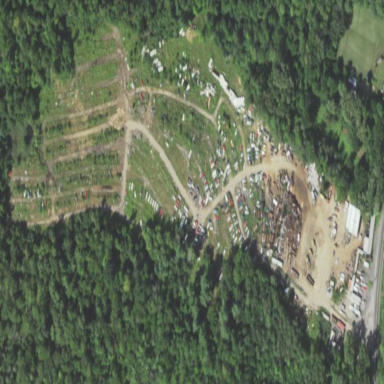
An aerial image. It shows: Scrap yard located in industrial area.